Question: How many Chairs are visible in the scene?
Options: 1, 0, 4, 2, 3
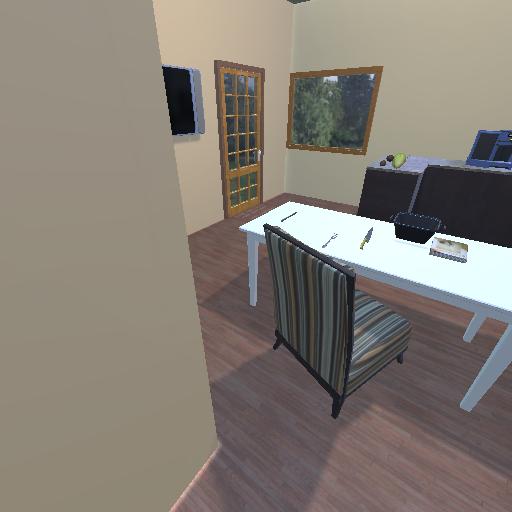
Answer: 1